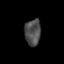
Tissue: prostate
Cell type: T cells
Senescence score: 0.2487
Nuclear area (px): 415
Mean DAPI intensity: 76.605